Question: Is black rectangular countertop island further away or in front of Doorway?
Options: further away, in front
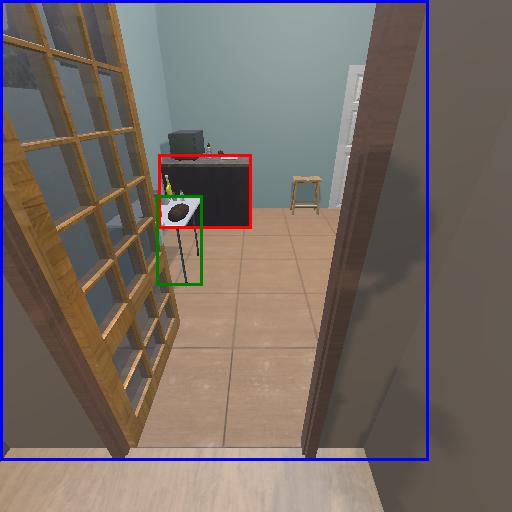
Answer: further away